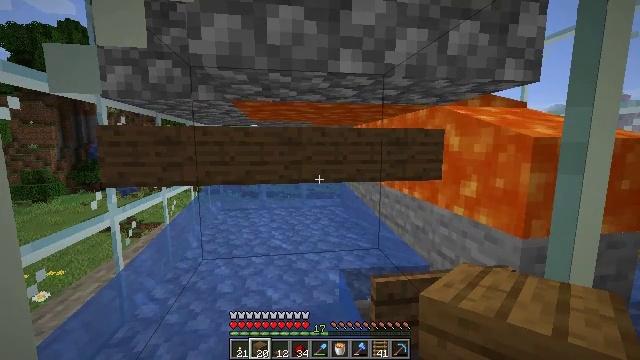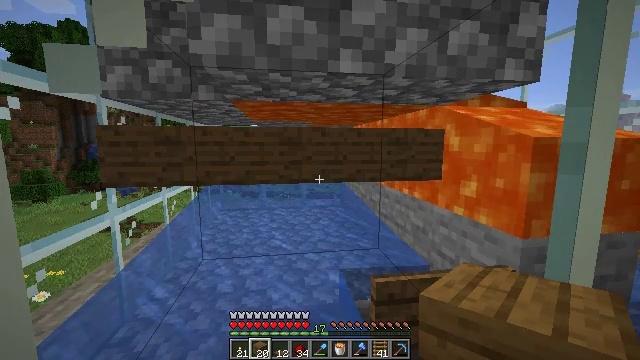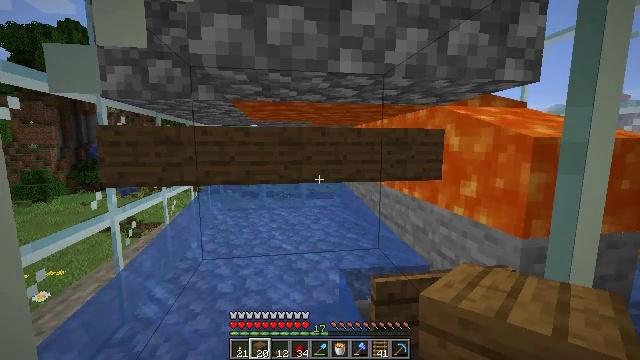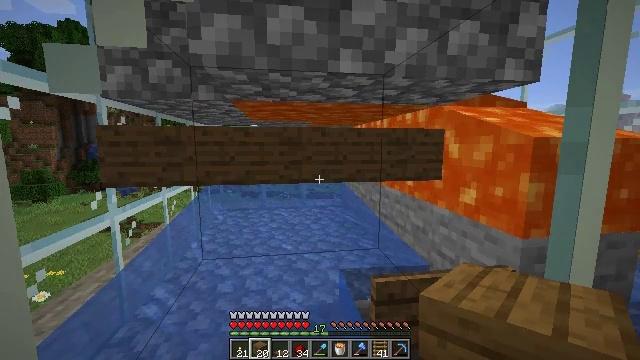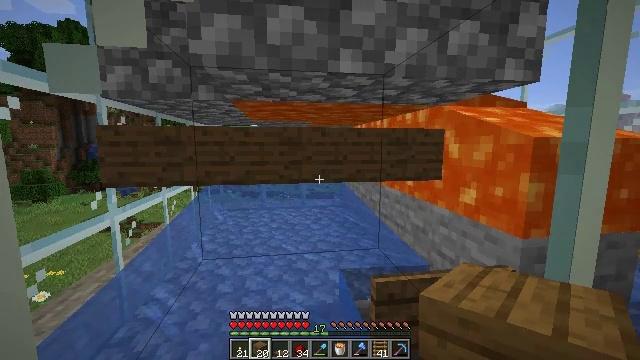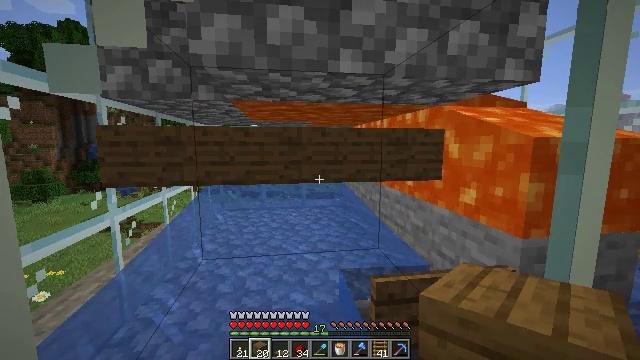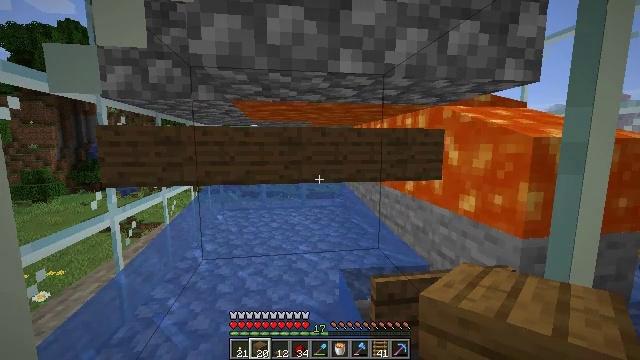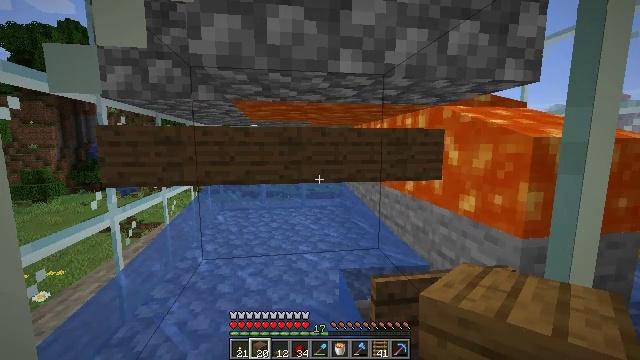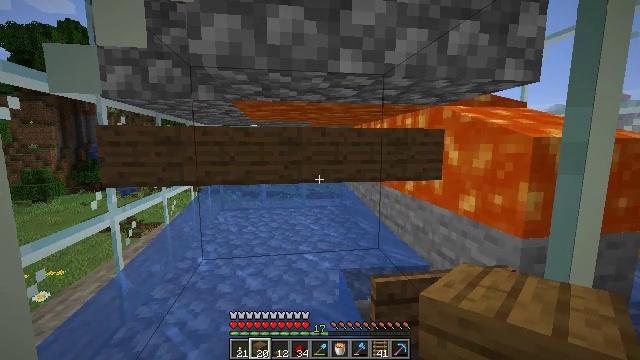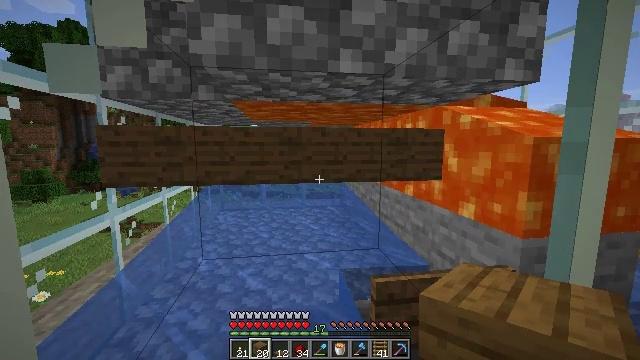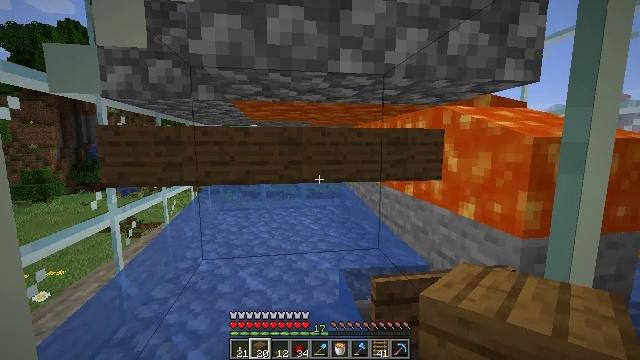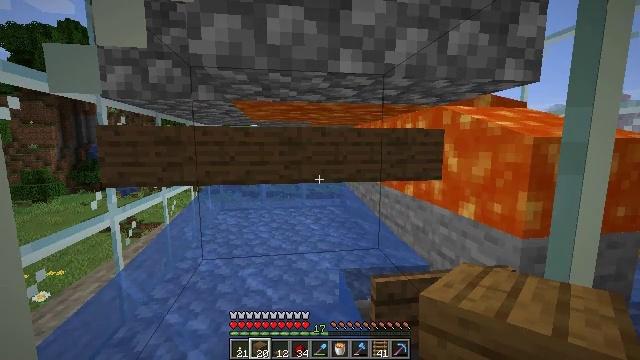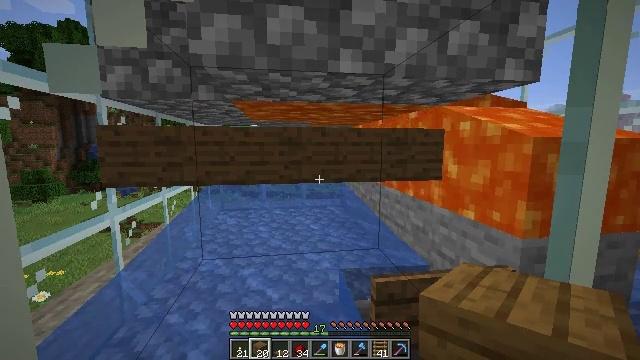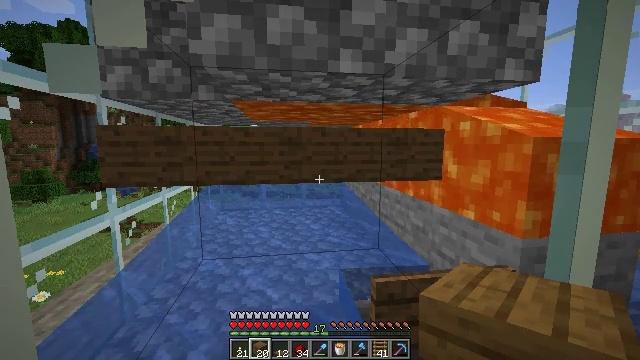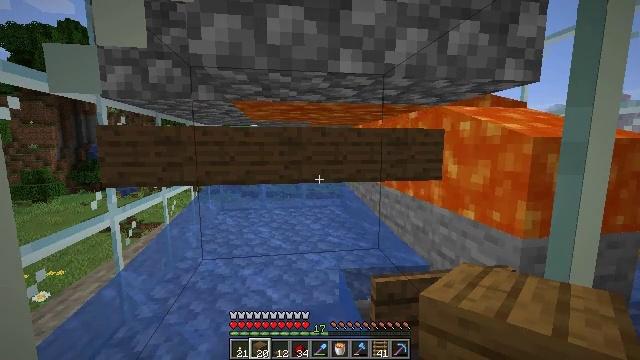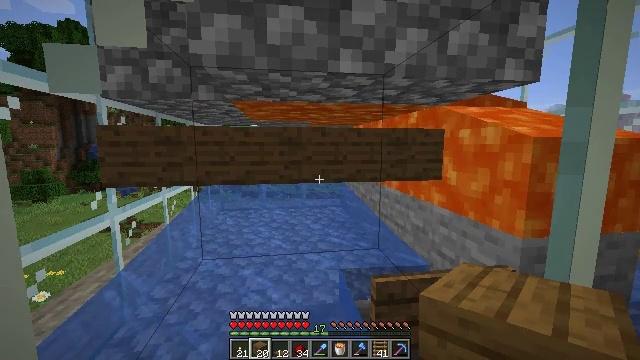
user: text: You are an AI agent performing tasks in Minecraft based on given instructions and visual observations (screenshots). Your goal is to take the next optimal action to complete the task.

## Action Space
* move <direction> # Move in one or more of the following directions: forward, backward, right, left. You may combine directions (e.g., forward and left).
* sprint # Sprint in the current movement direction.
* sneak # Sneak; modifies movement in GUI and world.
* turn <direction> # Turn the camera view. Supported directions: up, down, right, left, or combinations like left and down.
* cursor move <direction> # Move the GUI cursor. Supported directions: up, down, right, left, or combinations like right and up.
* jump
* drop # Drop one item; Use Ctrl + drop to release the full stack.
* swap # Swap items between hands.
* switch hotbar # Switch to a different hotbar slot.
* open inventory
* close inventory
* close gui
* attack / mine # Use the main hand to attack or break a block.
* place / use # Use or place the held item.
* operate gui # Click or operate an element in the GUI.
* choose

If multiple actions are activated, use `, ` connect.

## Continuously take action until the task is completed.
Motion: motion action
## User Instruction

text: Remove the glass to use the space.
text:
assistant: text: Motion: no_op
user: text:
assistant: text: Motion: no_op
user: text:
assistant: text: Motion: no_op
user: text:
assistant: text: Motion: no_op
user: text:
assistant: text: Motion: no_op
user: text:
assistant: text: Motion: no_op
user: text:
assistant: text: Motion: no_op
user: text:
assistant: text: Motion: no_op
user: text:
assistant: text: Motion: no_op
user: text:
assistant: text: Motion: no_op
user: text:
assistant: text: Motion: no_op
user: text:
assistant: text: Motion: no_op
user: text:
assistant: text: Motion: no_op
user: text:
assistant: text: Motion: no_op
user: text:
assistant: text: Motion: no_op
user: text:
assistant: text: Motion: no_op
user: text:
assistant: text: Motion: no_op
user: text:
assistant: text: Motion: no_op
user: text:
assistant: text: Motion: no_op
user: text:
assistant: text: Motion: no_op
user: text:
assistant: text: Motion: no_op
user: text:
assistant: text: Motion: no_op
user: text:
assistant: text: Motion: no_op
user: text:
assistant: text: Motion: no_op
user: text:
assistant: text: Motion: no_op
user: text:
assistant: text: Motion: no_op
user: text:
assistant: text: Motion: no_op
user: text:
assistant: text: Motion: no_op
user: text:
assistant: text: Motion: no_op
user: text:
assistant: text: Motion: no_op